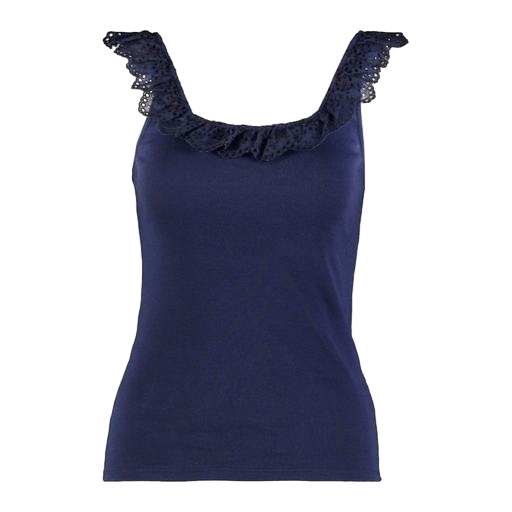
blue lace tank top, dark blue tank top, blue lace-accented top, white background